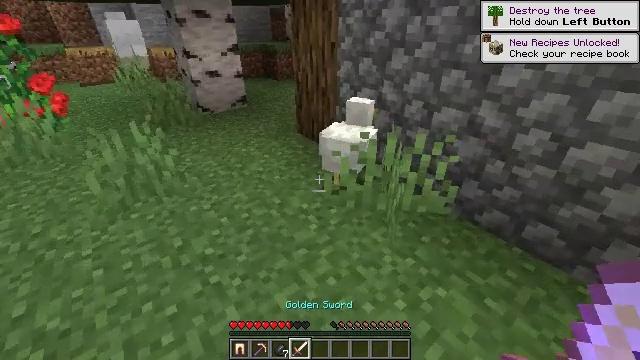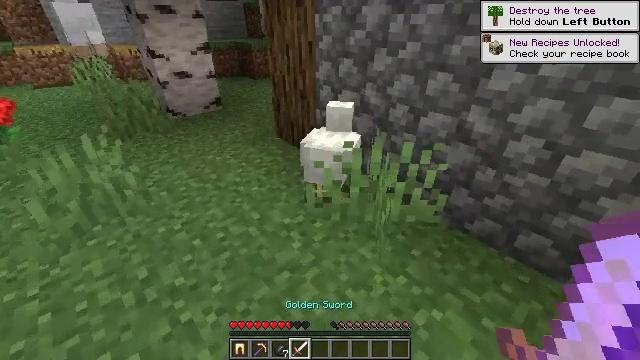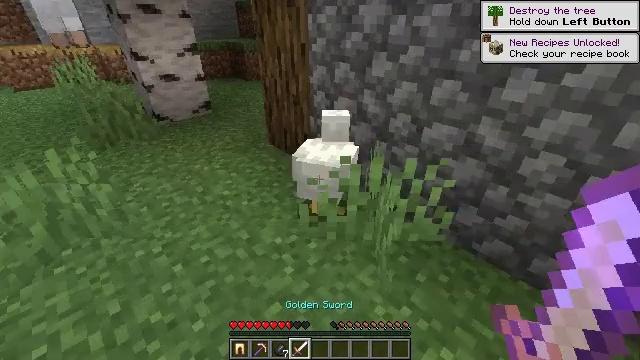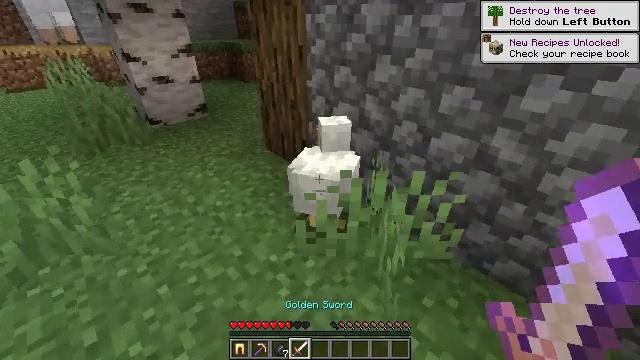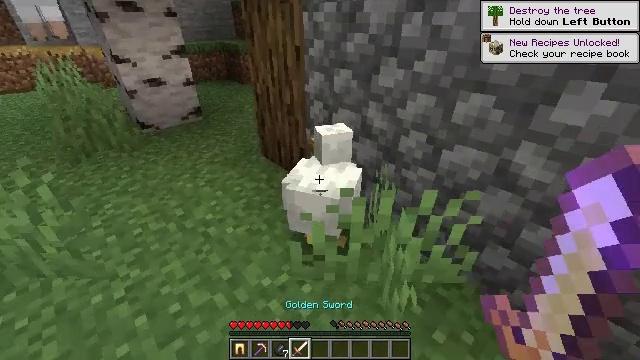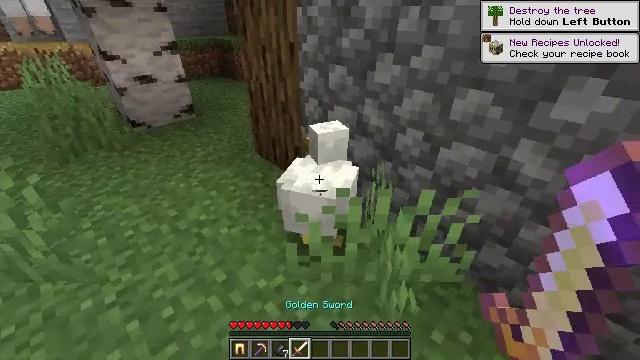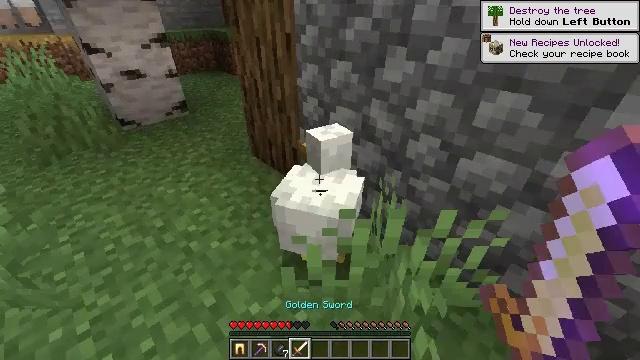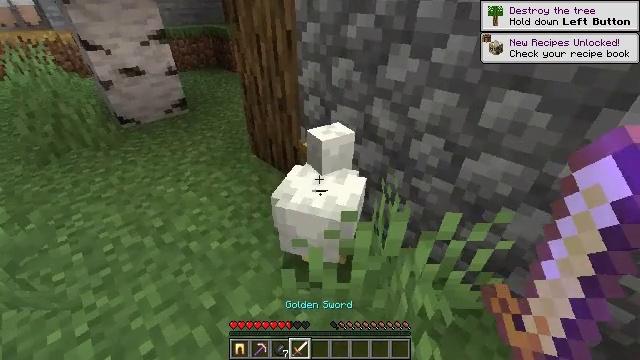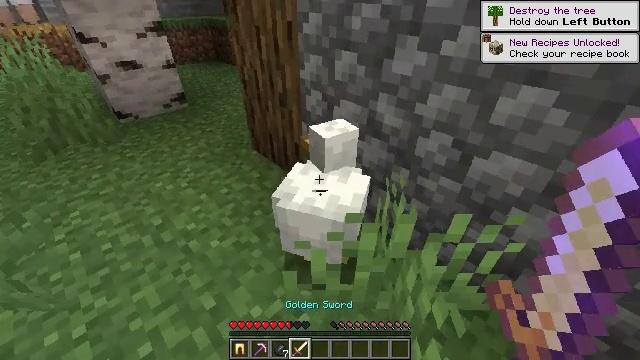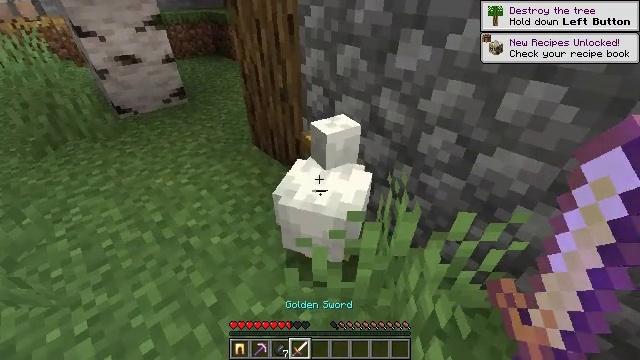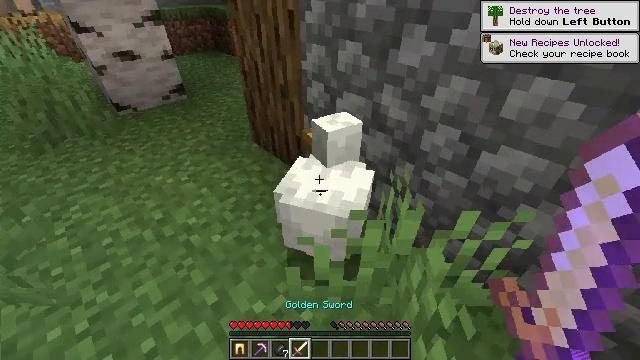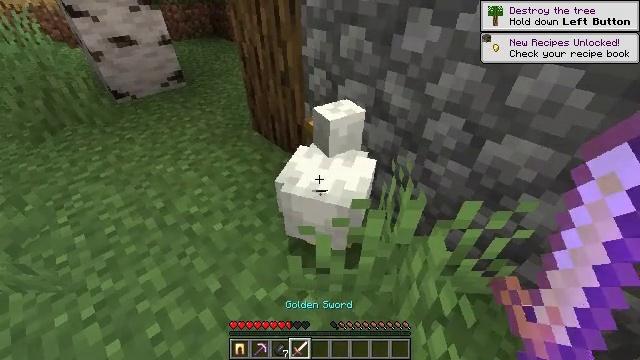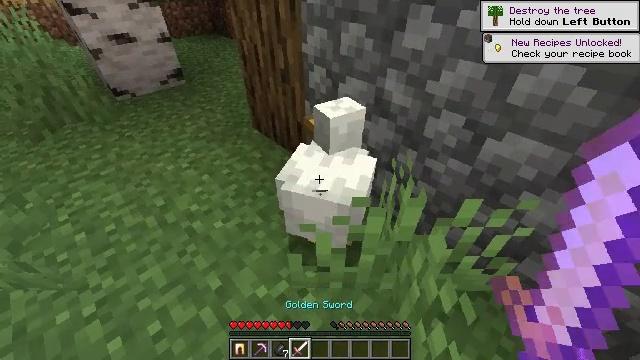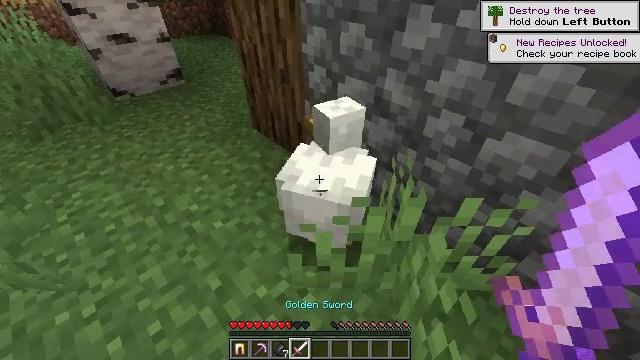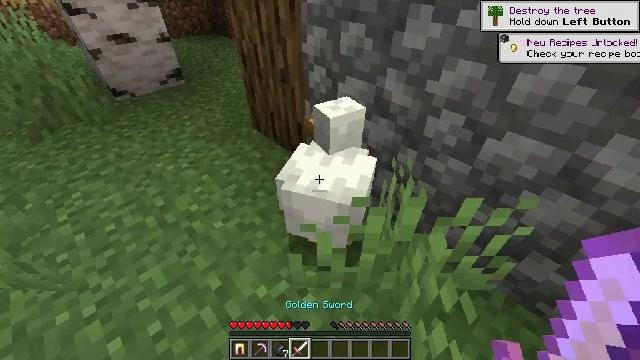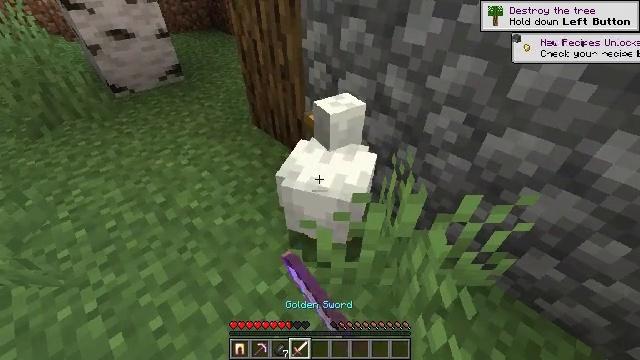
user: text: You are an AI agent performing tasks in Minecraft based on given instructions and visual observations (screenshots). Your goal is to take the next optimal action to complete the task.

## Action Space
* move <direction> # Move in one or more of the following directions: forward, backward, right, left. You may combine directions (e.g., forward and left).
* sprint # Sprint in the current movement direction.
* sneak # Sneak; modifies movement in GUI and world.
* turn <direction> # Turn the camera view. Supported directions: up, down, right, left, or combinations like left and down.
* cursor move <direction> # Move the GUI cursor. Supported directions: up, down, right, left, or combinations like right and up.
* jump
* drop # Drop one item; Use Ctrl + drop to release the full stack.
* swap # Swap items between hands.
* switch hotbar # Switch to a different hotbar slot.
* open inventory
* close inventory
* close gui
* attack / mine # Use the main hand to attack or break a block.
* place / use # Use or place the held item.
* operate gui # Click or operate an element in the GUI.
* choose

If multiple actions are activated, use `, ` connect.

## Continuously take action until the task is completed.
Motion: motion action
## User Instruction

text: Hunt animals.
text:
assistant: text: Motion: move forward, turn right
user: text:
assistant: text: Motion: move forward, turn right
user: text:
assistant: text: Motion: move forward
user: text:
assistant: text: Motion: move forward
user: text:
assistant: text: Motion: move forward, turn right
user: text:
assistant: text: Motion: turn down
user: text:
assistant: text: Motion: no_op
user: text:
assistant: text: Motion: turn down
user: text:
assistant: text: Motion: turn down
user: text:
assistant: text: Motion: no_op
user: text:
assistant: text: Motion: turn down
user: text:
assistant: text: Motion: no_op
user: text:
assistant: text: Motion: no_op
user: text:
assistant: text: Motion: attack / mine
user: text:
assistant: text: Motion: attack / mine
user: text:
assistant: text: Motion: no_op
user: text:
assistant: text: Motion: no_op
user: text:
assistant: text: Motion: no_op
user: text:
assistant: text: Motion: no_op
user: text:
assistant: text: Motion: no_op
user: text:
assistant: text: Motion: no_op
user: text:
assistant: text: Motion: no_op
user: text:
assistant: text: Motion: no_op
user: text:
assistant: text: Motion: turn right and down
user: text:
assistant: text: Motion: move forward
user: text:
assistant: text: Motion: move forward
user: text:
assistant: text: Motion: move forward
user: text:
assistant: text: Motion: move forward
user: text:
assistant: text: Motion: move forward
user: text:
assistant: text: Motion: move forward